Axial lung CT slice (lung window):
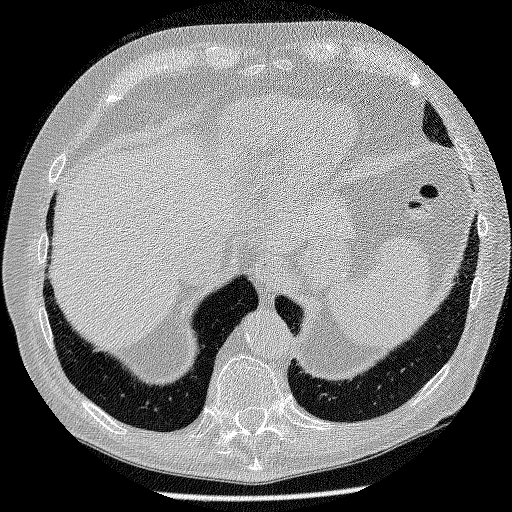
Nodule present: no